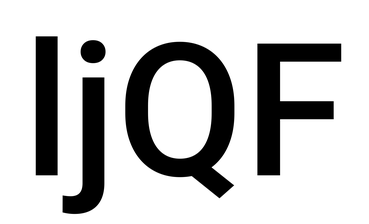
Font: Roboto_Medium